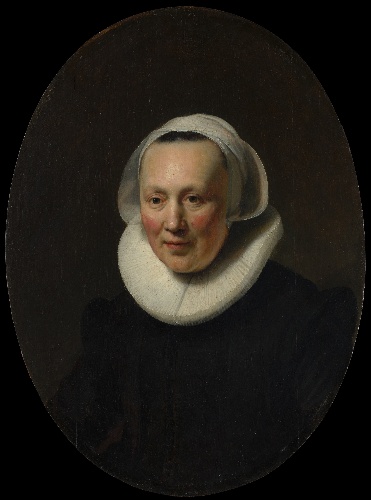
Title: Portrait of a Woman
Artist: Rembrandt (Rembrandt van Rijn)
Artist bio: Dutch, Leiden 1606–1669 Amsterdam
Date: 1633
Object type: Painting
Classification: Paintings
Medium: Oil on wood
Dimensions: Oval, 26 3/4 x 19 3/4 in. (67.9 x 50.2 cm)
Department: European Paintings
Credit line: Bequest of Benjamin Altman, 1913
Accession year: 1914
Repository: Metropolitan Museum of Art, New York, NY
Tags: Portraits|Women